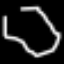
Label: octagon